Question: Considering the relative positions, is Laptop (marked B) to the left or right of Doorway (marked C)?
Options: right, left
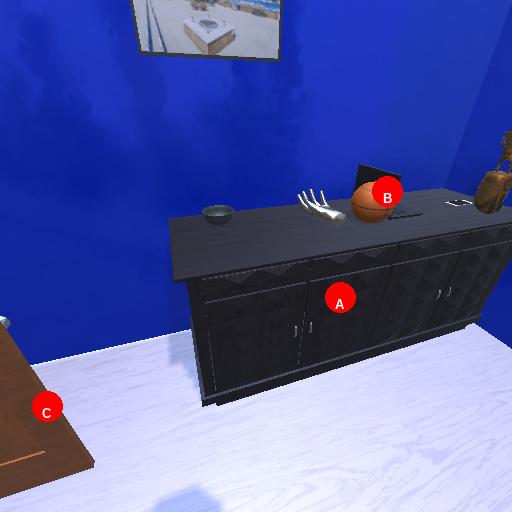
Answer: right